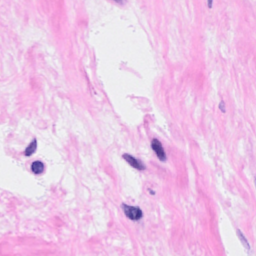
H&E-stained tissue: Breast